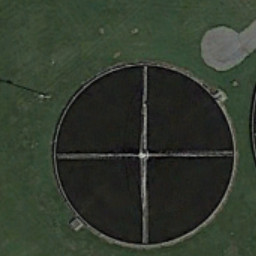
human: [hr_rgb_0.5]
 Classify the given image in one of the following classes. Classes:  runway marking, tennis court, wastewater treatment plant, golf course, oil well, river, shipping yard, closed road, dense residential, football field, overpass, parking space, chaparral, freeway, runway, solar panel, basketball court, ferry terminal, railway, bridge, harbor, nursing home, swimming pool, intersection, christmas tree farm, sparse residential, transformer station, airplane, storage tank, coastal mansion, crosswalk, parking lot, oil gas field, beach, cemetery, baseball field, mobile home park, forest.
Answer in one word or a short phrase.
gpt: wastewater treatment plant